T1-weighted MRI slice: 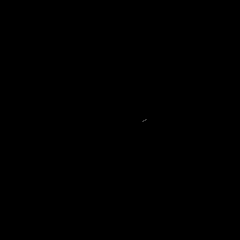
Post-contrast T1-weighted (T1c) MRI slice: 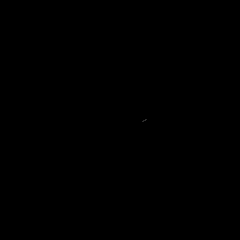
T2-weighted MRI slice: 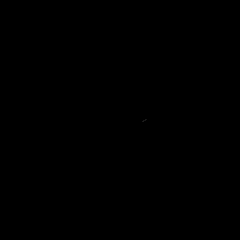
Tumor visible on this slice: no